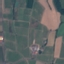
Land use / land cover class: PermanentCrop